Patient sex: F
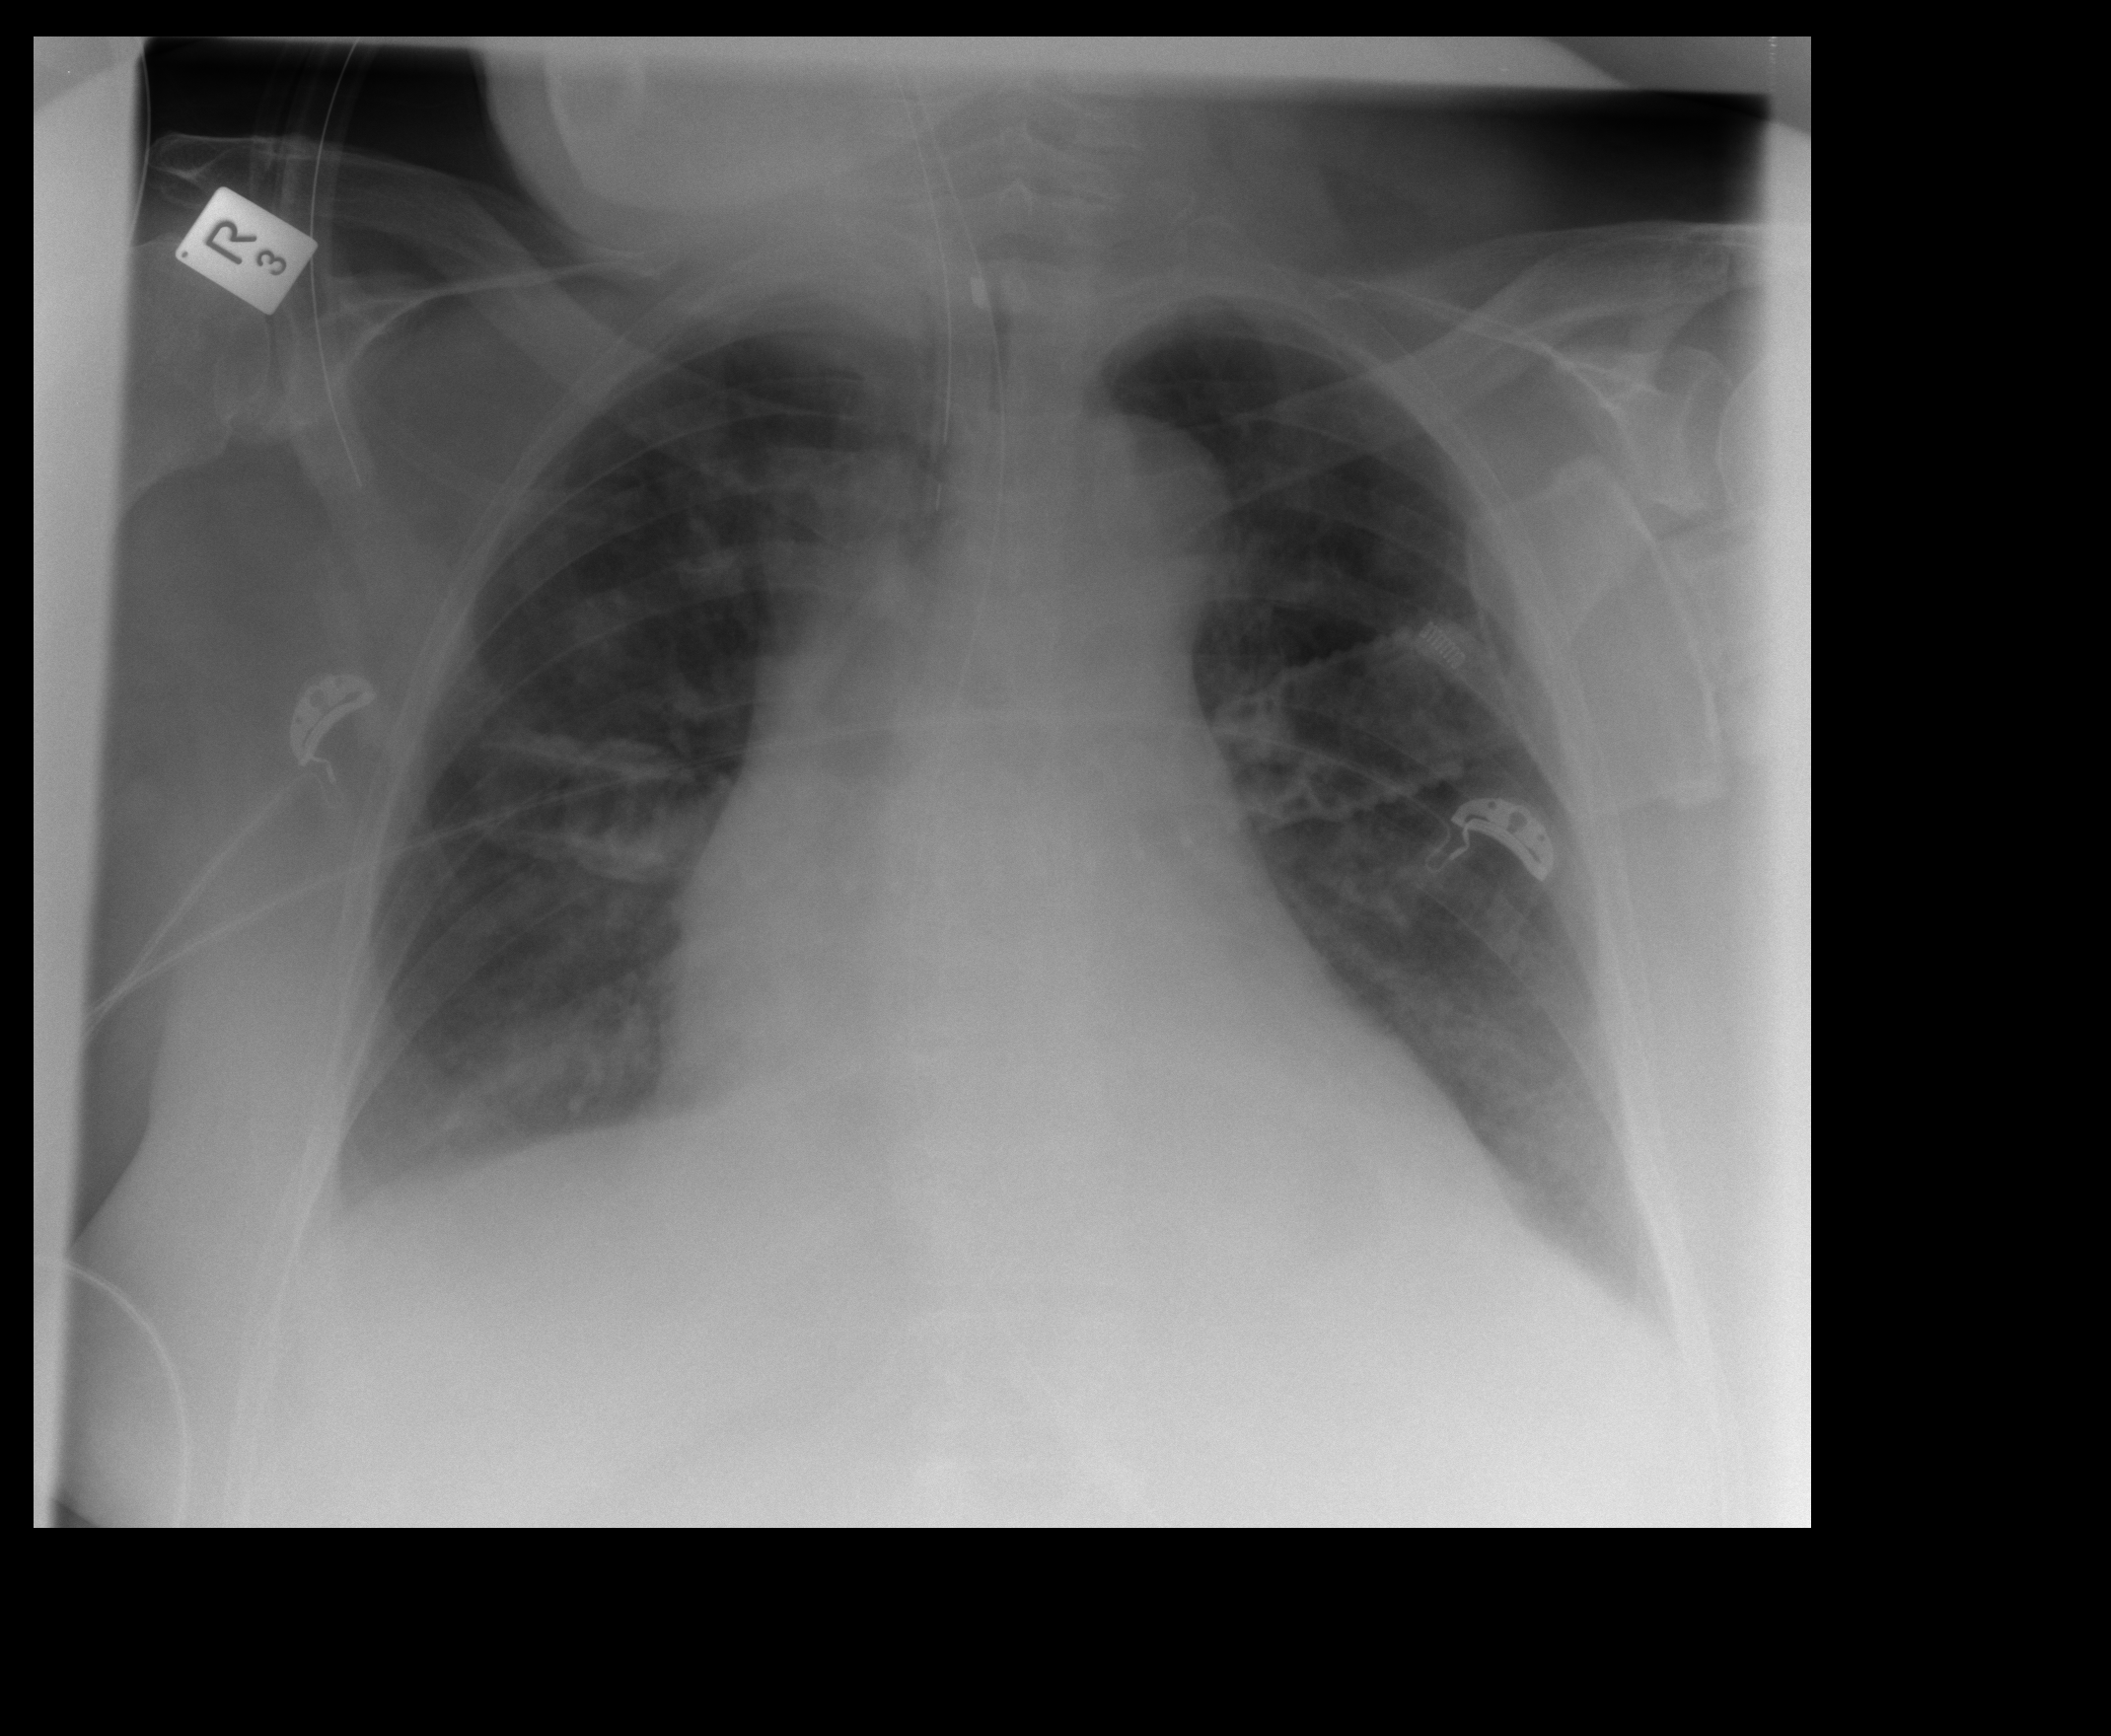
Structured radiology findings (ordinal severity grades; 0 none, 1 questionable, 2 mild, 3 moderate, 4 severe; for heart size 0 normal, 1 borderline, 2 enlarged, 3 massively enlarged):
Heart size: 2
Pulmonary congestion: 0
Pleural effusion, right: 0
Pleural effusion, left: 0
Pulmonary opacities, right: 1
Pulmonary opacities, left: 0
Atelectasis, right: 0
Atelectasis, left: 0